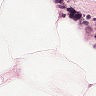
Metastatic tissue present: no